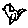
Label: bird